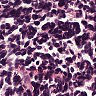
Metastatic tissue present: no